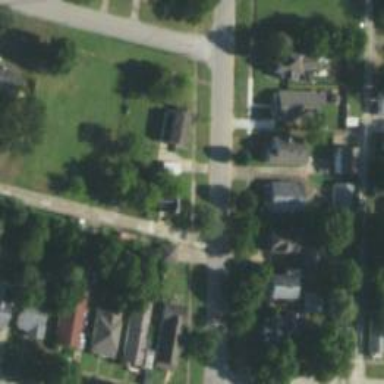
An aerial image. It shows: Alley classified as service road.